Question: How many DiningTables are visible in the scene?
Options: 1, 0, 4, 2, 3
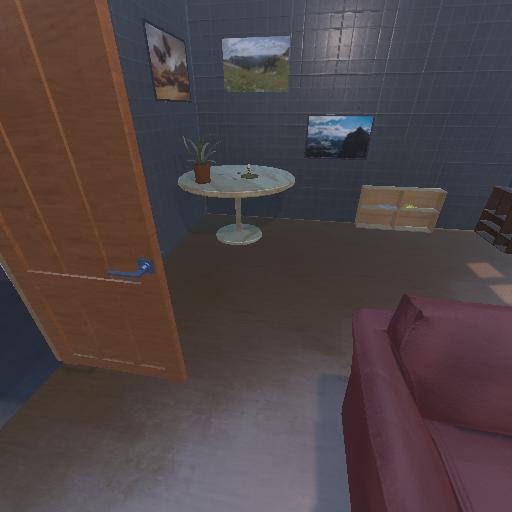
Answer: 1